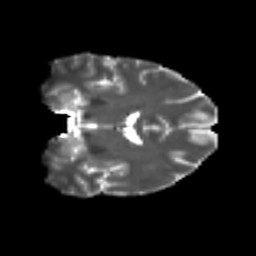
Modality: T2w
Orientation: coronal
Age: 37
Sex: male
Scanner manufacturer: ge
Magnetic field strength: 3 T
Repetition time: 7.8 s
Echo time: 0.0614 s